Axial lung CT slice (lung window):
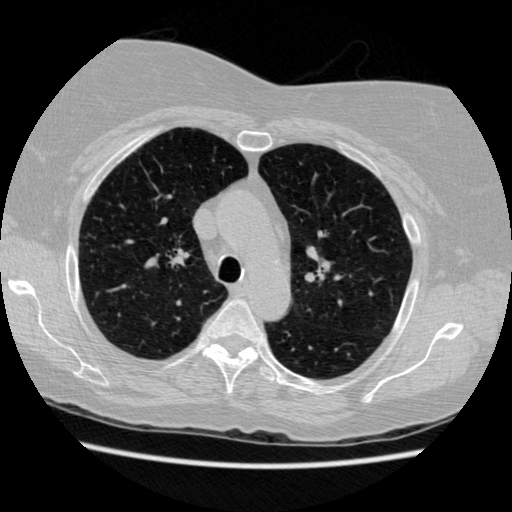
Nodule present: no